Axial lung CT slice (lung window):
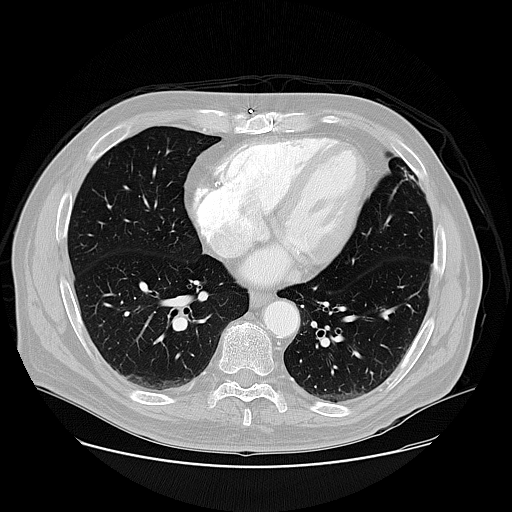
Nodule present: no